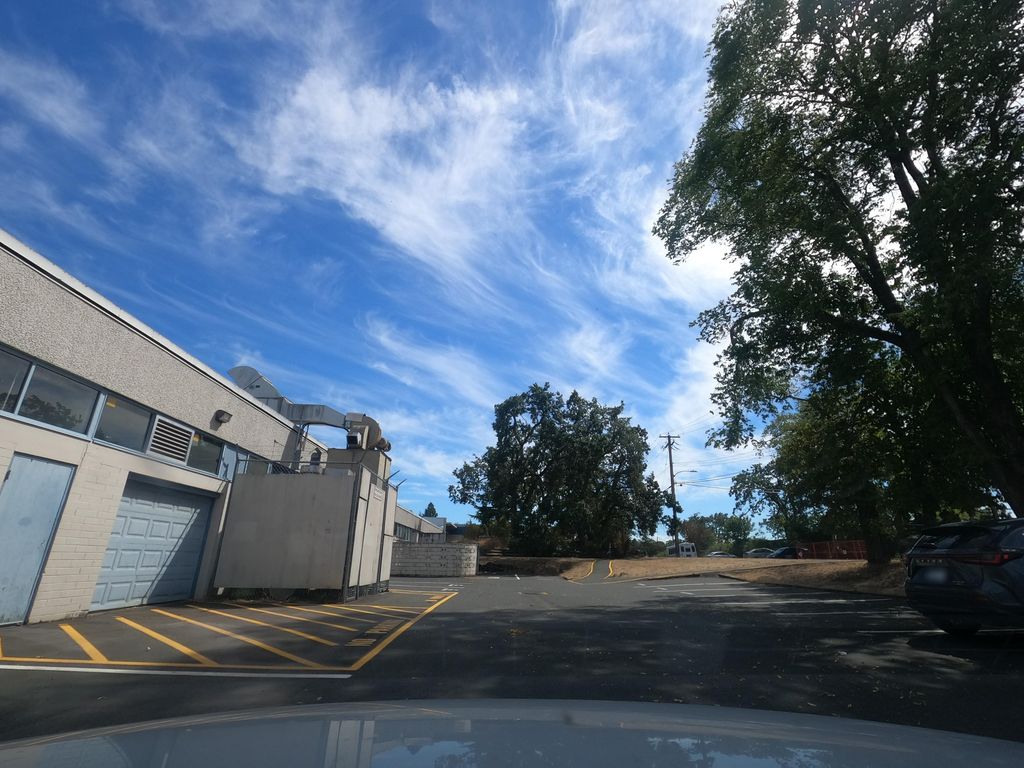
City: victoria